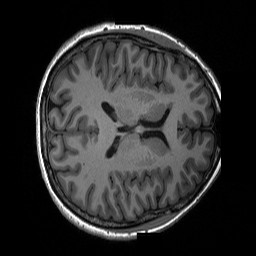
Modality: T1w
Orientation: axial
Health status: ill
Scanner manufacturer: siemens
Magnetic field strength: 3 T
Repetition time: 2.3 s
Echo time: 0.00226 s